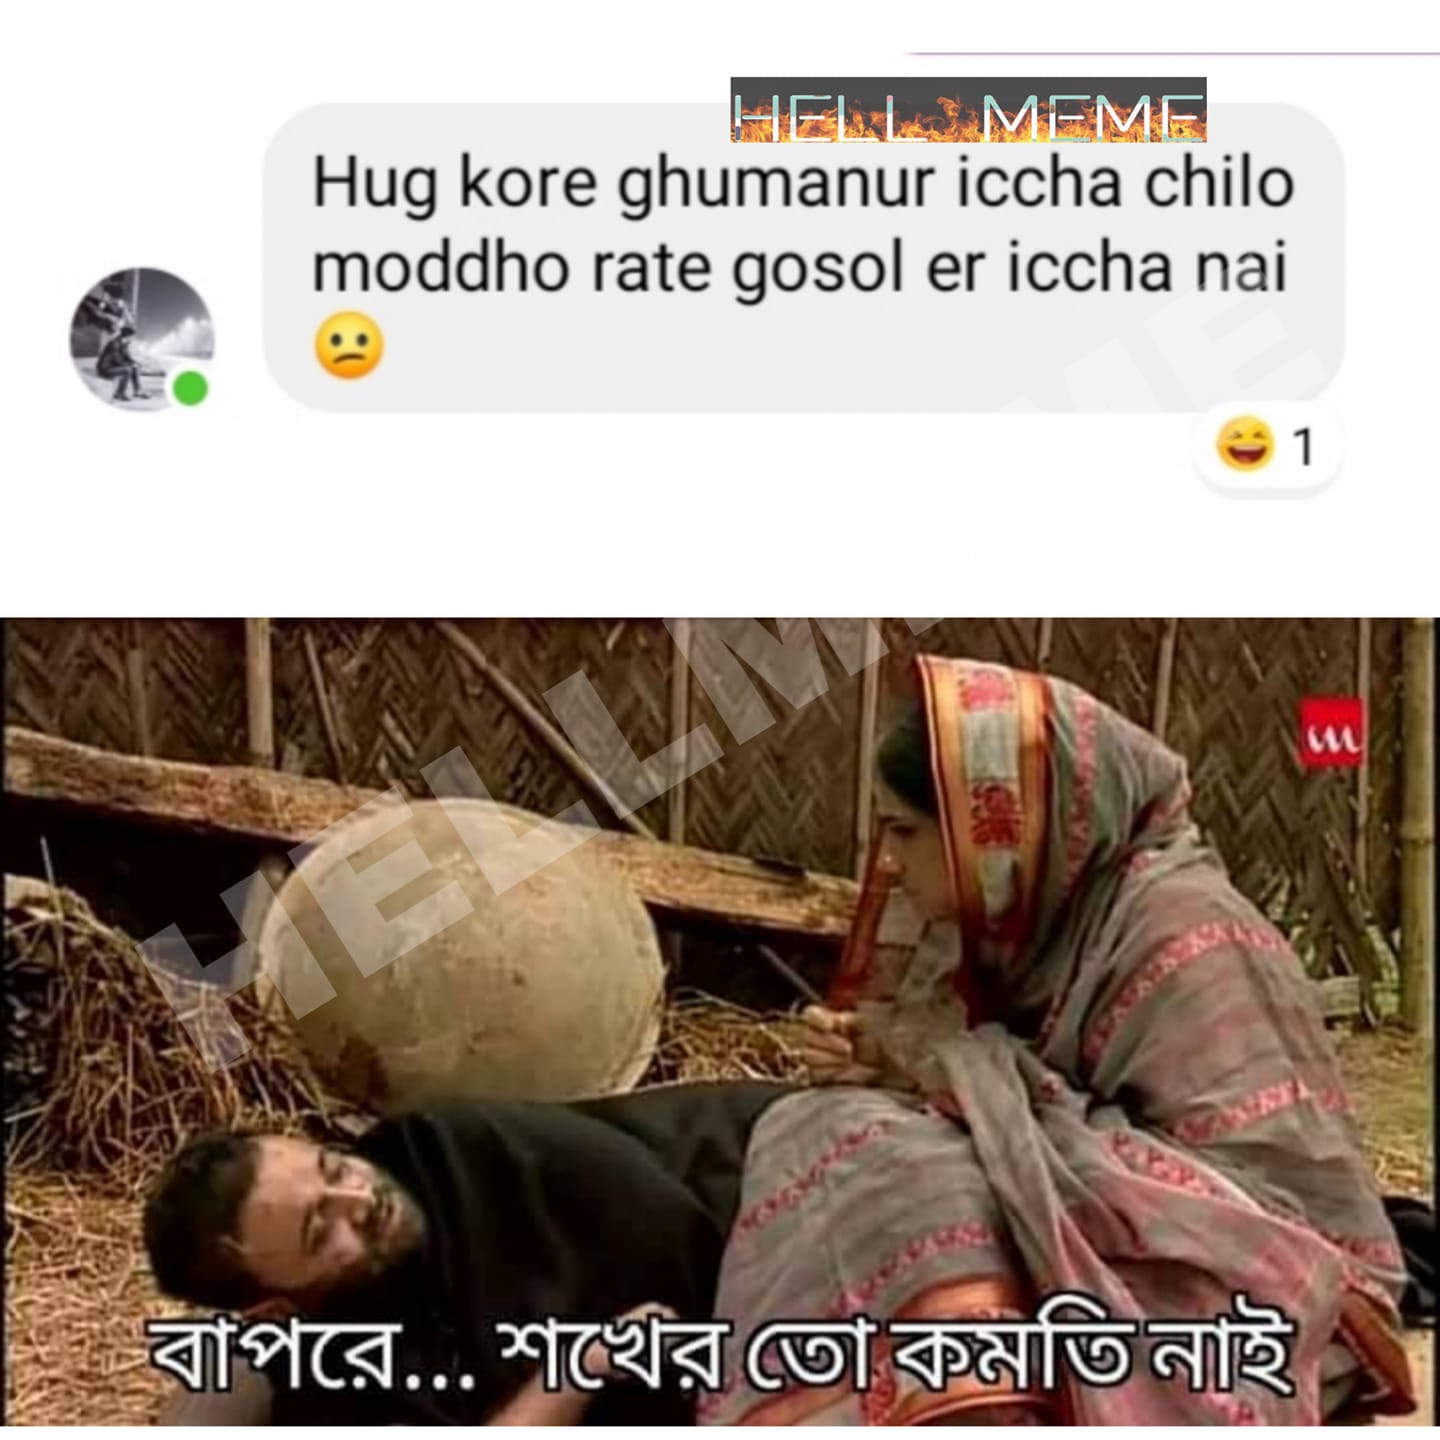
Caption: Hug kore ghumanor iccha chilo moddho rate gosol er iccha nai   বাপরে... শখের তো কমতি নাই
Label: non-hate